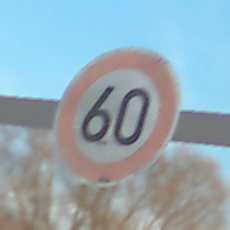
Verkehrszeichen: Geschwindigkeit60
Umgebung: Outdoor, RoadRail
Tageszeit: SunriseSunset
Wetter: PartlyCloudy
Licht: Natural
Jahreszeit: NotSpecified
Kontrast: HighContrast